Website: ulta-beauty
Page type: cart
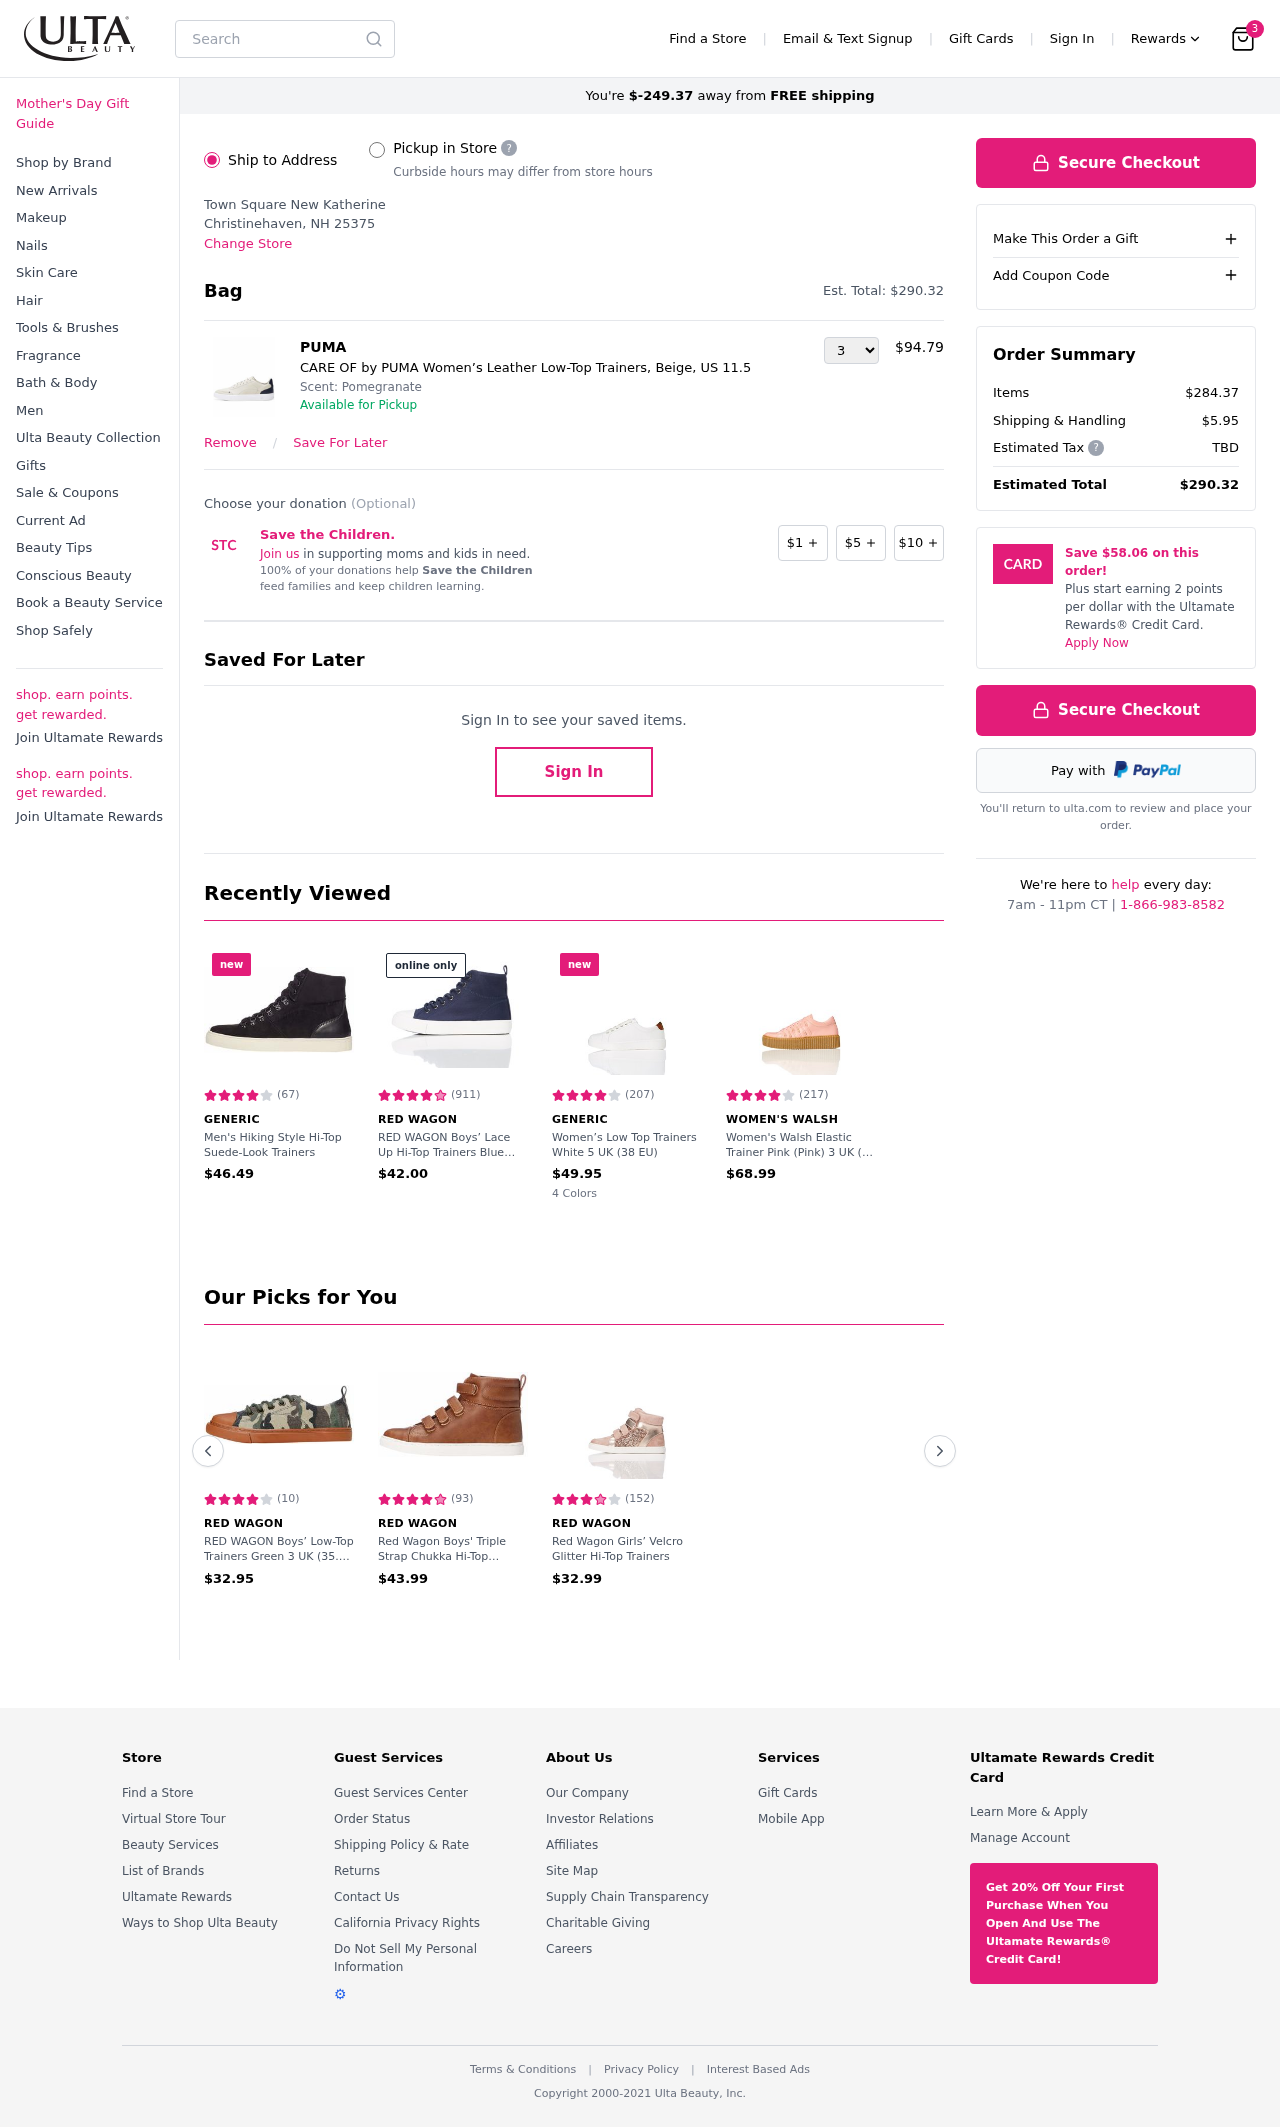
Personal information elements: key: PII_LOCATION1_CITY_STATE_ZIP
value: Christinehaven, NH 25375
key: PII_LOCATION1_NAME
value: Town Square New Katherine
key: PII_CITY
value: New Katherine
Product elements: key: PRODUCT1_BRAND
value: PUMA
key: PRODUCT1_NAME
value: CARE OF by PUMA Women’s Leather Low-Top Trainers, Beige, US 11.5
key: PRODUCT1_PRICE
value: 94.79
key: PRODUCT1_QUANTITY
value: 3
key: PRODUCT2_BRAND
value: Generic
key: PRODUCT2_NAME
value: Men's Hiking Style Hi-Top Suede-Look Trainers
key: PRODUCT2_NUM_RATINGS
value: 67
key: PRODUCT2_PRICE
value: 46.49
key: PRODUCT2_RATING
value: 4.4
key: PRODUCT3_BRAND
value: RED WAGON
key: PRODUCT3_NAME
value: RED WAGON Boys’ Lace Up Hi-Top Trainers Blue (Navy) 3 UK (35.5 EU)
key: PRODUCT3_NUM_RATINGS
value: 911
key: PRODUCT3_PRICE
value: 42
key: PRODUCT3_RATING
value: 4.6
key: PRODUCT4_BRAND
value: Generic
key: PRODUCT4_NAME
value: Women’s Low Top Trainers White 5 UK (38 EU)
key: PRODUCT4_NUM_RATINGS
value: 207
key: PRODUCT4_PRICE
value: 49.95
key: PRODUCT4_RATING
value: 4.2
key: PRODUCT5_BRAND
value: Women's Walsh
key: PRODUCT5_NAME
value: Women's Walsh Elastic Trainer Pink (Pink) 3 UK (36 EU)
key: PRODUCT5_NUM_RATINGS
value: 217
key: PRODUCT5_PRICE
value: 68.99
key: PRODUCT5_RATING
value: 4.2
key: PRODUCT6_BRAND
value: RED WAGON
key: PRODUCT6_NAME
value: RED WAGON Boys’ Low-Top Trainers Green 3 UK (35.5 EU)
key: PRODUCT6_NUM_RATINGS
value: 10
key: PRODUCT6_PRICE
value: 32.95
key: PRODUCT6_RATING
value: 4.1
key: PRODUCT7_BRAND
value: Red Wagon
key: PRODUCT7_NAME
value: Red Wagon Boys' Triple Strap Chukka Hi-Top Trainers
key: PRODUCT7_NUM_RATINGS
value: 93
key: PRODUCT7_PRICE
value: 43.99
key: PRODUCT7_RATING
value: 4.5
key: PRODUCT8_BRAND
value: Red Wagon
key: PRODUCT8_NAME
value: Red Wagon Girls’ Velcro Glitter Hi-Top Trainers
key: PRODUCT8_NUM_RATINGS
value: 152
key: PRODUCT8_PRICE
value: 32.99
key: PRODUCT8_RATING
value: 3.6
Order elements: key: ORDER_NUM_ITEMS
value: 3
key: ORDER_FREE_SHIPPING_REMAINING
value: $-249.37
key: ORDER_TOTAL
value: $290.32
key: ORDER_TOTAL
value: Est. Total: $290.32
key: ORDER_SUBTOTAL
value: $284.37
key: ORDER_SHIPPING_COST
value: $5.95
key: ORDER_TAX
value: TBD
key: ORDER_CARD_SAVINGS
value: $58.06
Search elements: key: HEADER_SEARCH
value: Search